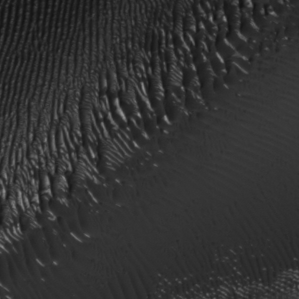
Label: frost